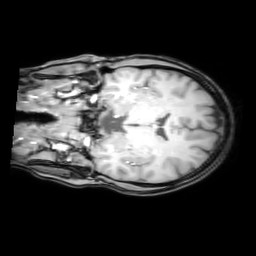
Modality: T1w
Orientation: coronal
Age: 23
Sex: female
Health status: healthy
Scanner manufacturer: philips
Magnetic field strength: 3 T
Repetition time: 0.012 s
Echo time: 0.0037 s